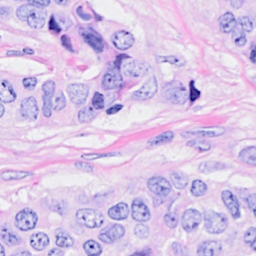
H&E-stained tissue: Breast